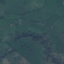
Land use / land cover class: Pasture